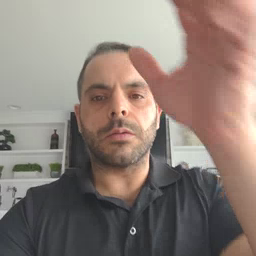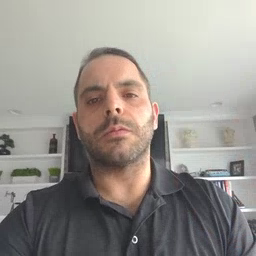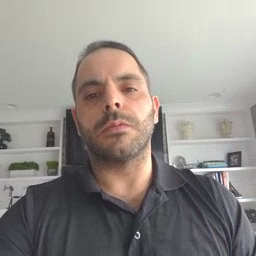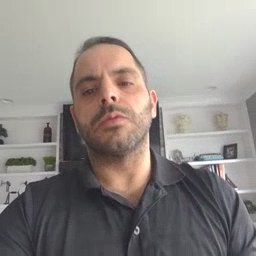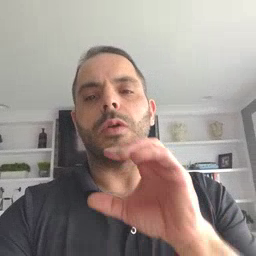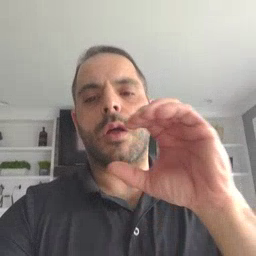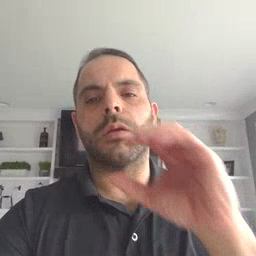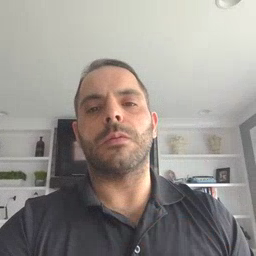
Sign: chocolate